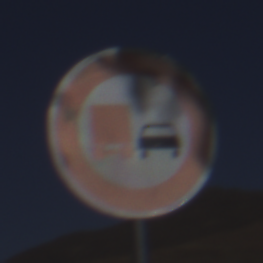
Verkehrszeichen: UeberholverbotKraftfahrzeuge
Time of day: Midday
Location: Outdoor (Nature)
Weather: Clear
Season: NotSpecified
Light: Natural